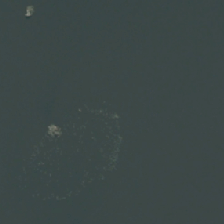
Land cover: lake_pond